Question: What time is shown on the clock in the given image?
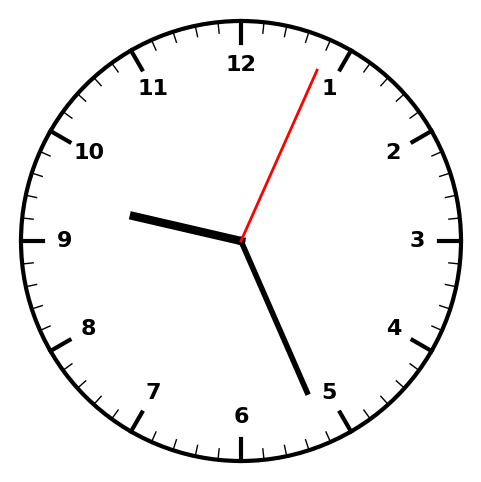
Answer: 09:26:04